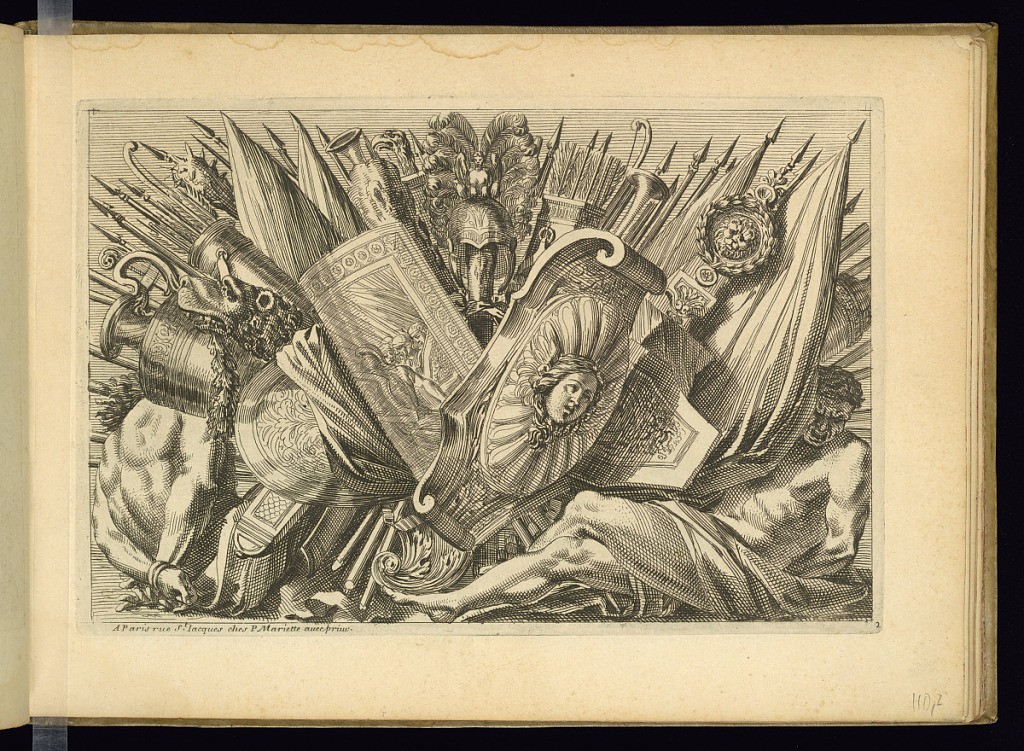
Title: Trophy of Arms
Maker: Jean Le Pautre, French, 1618–1682
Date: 1657–82
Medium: Etching on laid paper
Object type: Print
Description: A trophy of arms with shields, quiver of arrows, spears, helmet, ewer, horns, clubs, and two seated male prisoners. The plate is numbered. The publisher's address is lettered below.